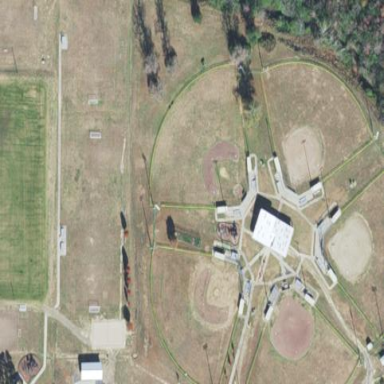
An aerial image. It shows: Baseball pitch for leisure land.